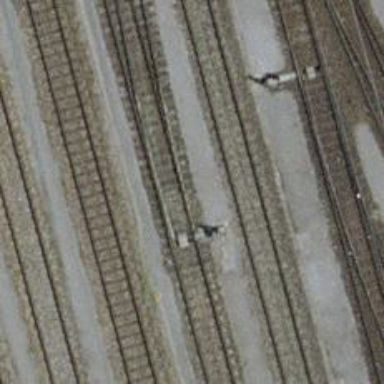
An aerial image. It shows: Railway yard.